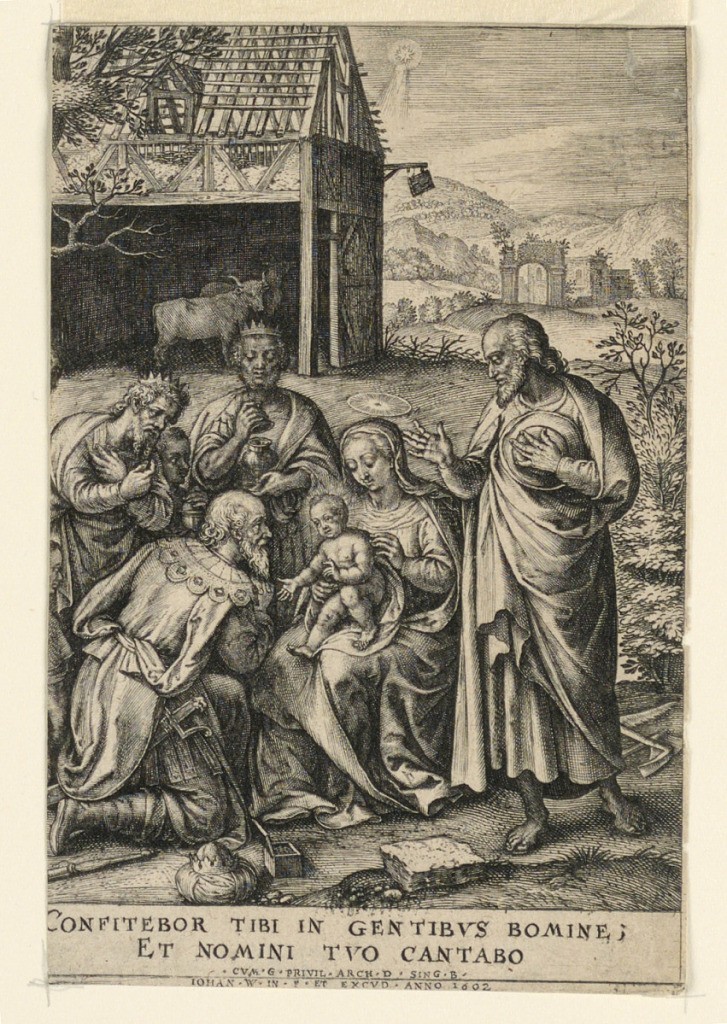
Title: The Adoration of the Magi
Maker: Johan Wierix, Flemish, 1549 - 1618
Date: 1602
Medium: Engraving on paper
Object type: Print
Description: The figures of the three kinds and the faces of two servants are to the left of Mary, with her Child on her knee, in the center. Joseph is standing at right. A stable and hills beyond. Below, "Confitebor tibi in gentibus bomine; Et nomini tuo cantabo cum G. Paivil, Arch. D. Sing. B., Johan W. in. F.: Et excud. Anno 1602."